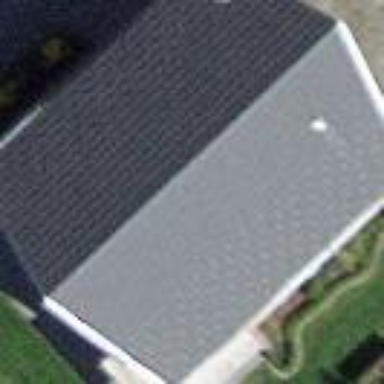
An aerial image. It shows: Gabled roof on residential building.